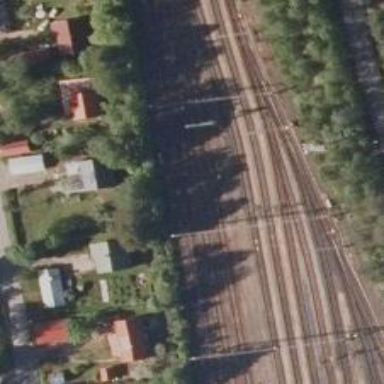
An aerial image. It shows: Railway signal.